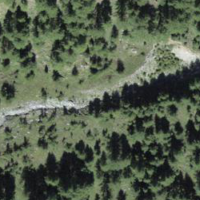
EUNIS habitat code: 26
Species observed at this site:
Erebia montana
Erebia tyndarus